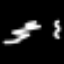
Label: squiggle